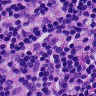
Metastatic tissue present: no